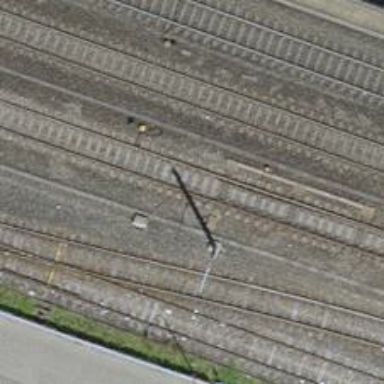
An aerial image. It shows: Railway switch.